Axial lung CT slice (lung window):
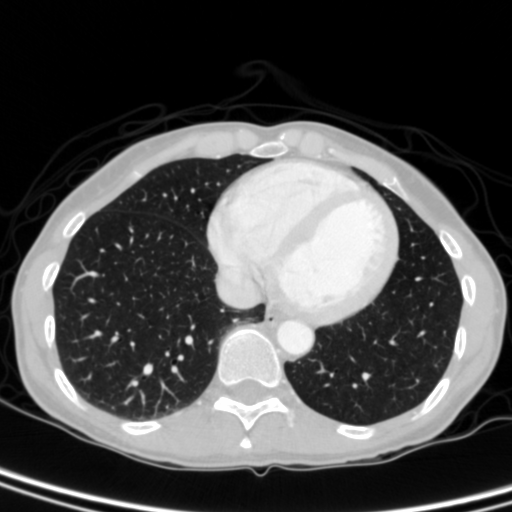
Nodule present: no